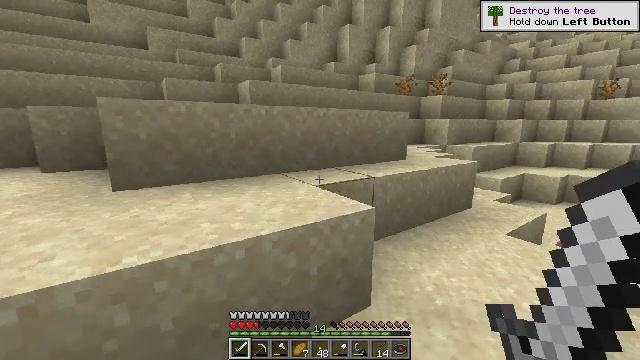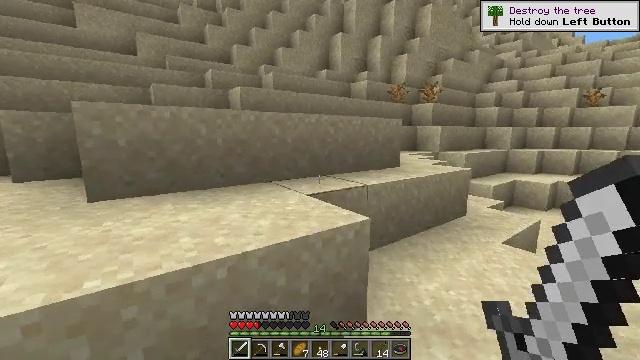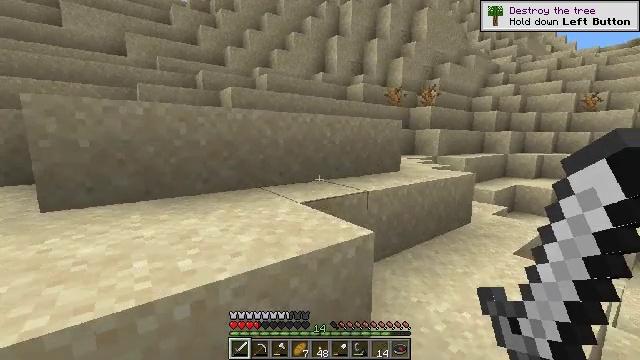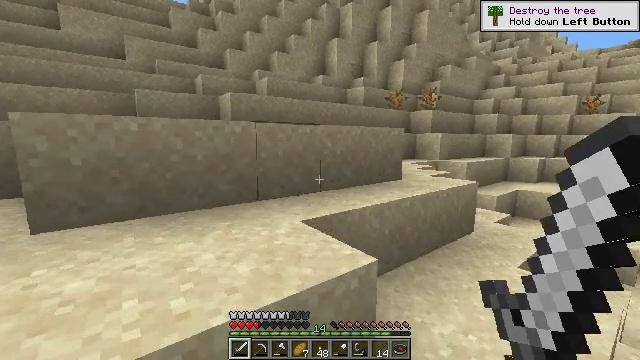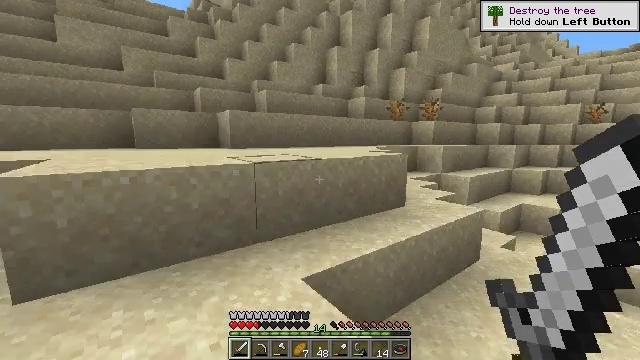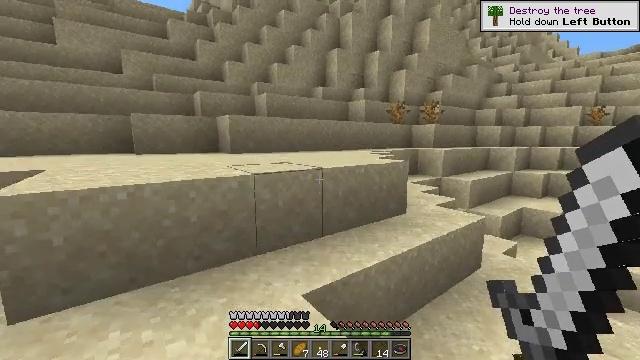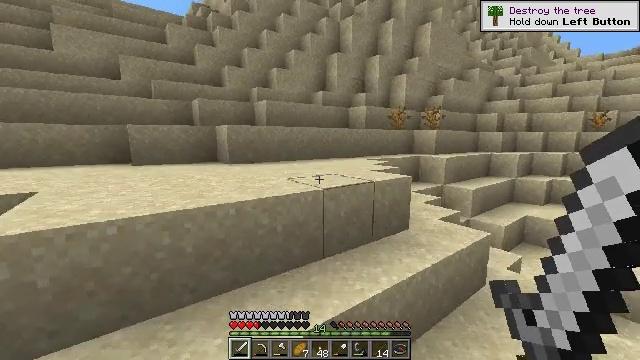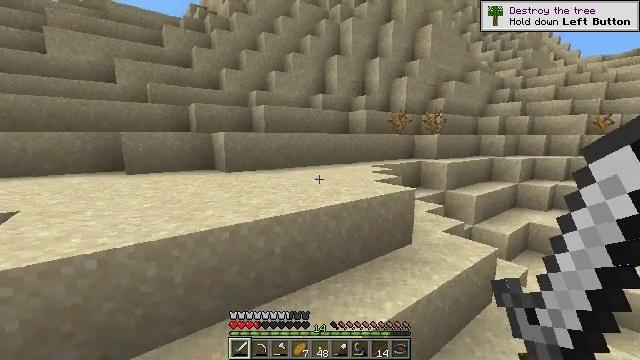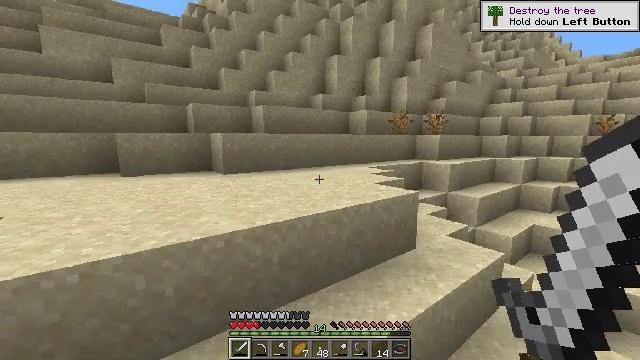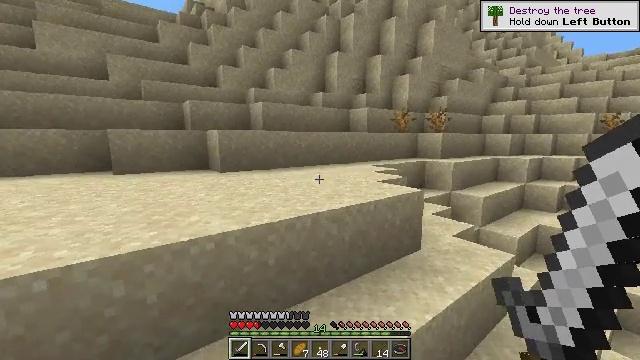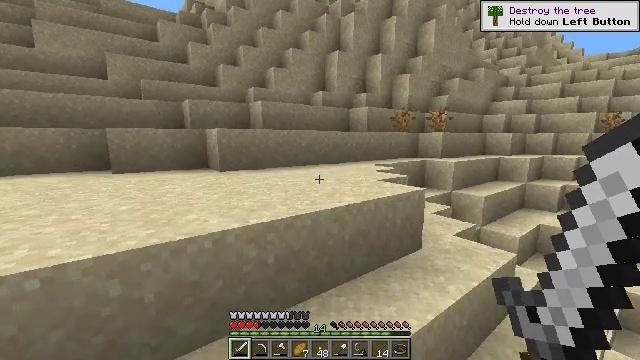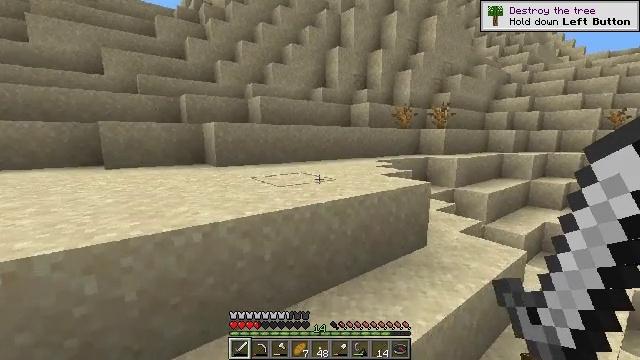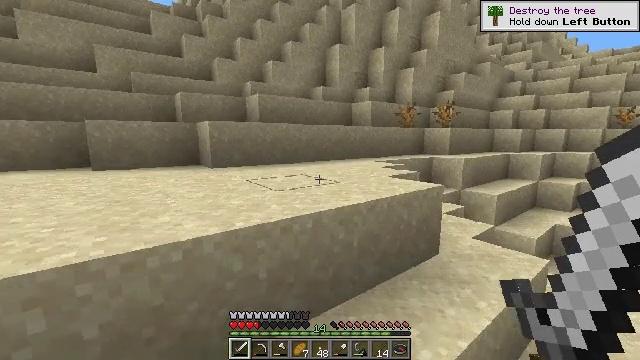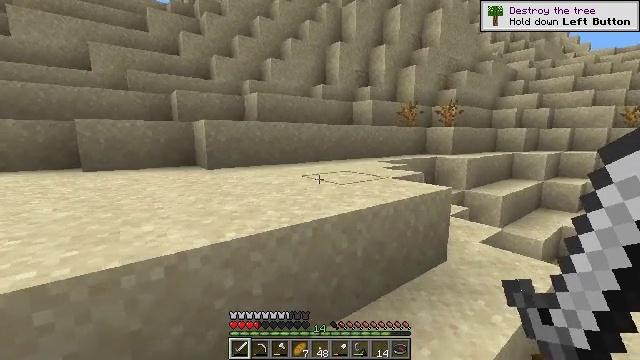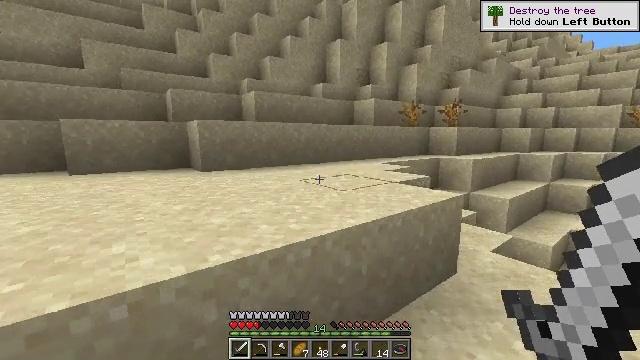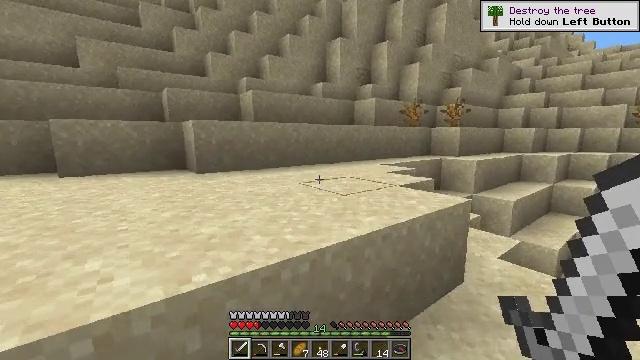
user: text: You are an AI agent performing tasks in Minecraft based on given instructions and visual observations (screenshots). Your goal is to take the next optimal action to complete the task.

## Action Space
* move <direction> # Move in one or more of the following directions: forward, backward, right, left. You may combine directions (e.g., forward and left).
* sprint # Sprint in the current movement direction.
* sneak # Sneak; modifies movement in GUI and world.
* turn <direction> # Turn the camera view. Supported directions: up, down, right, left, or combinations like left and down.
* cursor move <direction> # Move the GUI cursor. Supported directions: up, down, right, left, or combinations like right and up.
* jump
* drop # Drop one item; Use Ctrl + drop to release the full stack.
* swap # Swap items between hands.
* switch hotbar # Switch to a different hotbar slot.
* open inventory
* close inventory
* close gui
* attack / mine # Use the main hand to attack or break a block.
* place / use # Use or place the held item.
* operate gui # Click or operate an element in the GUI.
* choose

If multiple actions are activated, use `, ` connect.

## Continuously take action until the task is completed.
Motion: motion action
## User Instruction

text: Break the dead bush for sticks.
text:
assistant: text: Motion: move forward, turn right and up
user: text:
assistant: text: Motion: move forward
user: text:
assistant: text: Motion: move forward, jump
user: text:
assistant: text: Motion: move forward, jump
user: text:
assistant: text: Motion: move forward, jump
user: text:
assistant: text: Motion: move forward, jump
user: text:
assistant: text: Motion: move forward
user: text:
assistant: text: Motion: move forward
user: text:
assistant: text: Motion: move forward
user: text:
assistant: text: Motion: move forward
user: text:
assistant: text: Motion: move forward
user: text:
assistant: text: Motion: move forward
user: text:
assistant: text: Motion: move forward
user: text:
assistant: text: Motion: move forward
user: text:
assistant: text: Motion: move forward
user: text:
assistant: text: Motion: move forward, jump
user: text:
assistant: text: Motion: move forward, jump
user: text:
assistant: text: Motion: move forward, jump
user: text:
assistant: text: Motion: move forward
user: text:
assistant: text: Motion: move forward
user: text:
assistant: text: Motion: move forward
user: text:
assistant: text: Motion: move forward
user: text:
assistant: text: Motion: move forward
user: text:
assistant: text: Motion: move forward
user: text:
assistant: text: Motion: move forward
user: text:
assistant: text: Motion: move forward
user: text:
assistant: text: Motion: move forward, turn right and up
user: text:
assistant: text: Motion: move forward, turn right and up
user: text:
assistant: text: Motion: move forward, turn right and up
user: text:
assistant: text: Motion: move forward, turn right and up